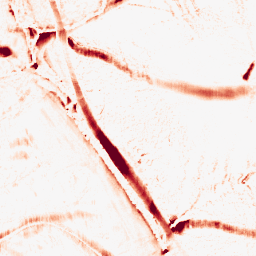
Category: morphological
Decomposition family: morphological_ellipse
Decomposition parameters: operation: opening
width: 20
height: 10
Upsampling method: cubic_mitchell
Upsampling parameters: scale: 8
Upsampling scale: 8